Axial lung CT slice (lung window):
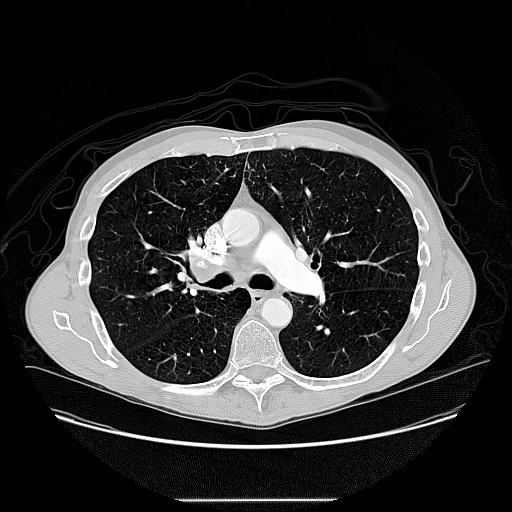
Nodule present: no